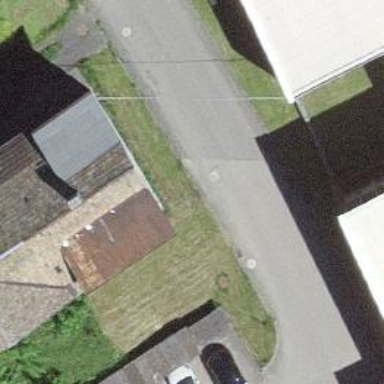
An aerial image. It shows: Warehouse.